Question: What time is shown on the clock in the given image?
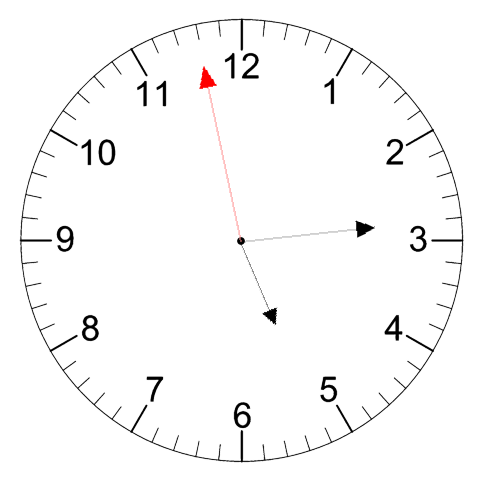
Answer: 05:13:58